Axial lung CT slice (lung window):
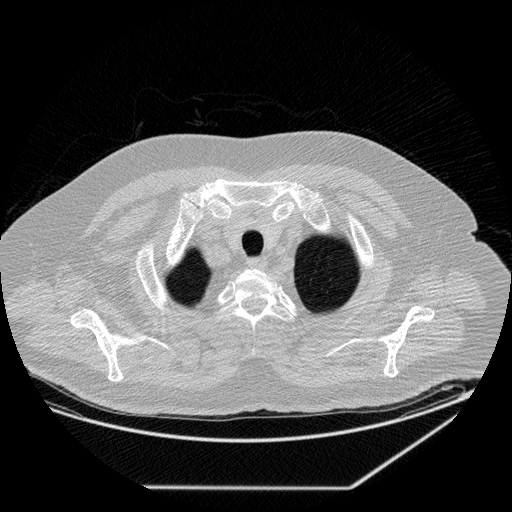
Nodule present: no